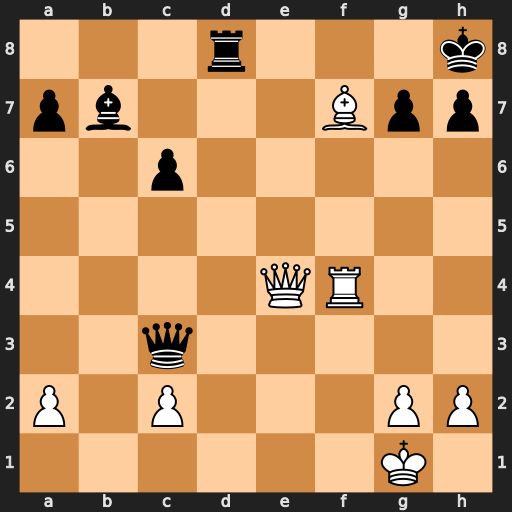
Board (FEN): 3r3k/pb3Bpp/2p5/8/4QR2/2q5/P1P3PP/6K1
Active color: w
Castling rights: -
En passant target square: -
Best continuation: Qxh7+ Kxh7 Rh4#